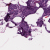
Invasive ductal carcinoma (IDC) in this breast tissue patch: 1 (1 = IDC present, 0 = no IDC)